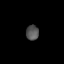
Tissue: lung
Cell type: Endothelial cells
Senescence score: 0.5571
Nuclear area (px): 183
Mean DAPI intensity: 85.497